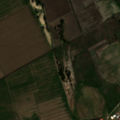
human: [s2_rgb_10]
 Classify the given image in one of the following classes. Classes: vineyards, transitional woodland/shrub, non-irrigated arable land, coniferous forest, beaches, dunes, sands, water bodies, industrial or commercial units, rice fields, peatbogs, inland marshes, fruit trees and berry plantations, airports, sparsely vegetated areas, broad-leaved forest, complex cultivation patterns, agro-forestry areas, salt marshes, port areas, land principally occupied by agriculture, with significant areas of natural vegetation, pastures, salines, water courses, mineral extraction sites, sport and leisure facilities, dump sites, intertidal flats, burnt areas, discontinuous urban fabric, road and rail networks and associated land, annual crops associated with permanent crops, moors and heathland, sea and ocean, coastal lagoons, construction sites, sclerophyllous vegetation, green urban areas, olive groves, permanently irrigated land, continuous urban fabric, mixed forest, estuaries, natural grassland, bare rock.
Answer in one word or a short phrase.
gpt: permanently irrigated land, rice fields, pastures, natural grassland